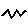
Label: zigzag